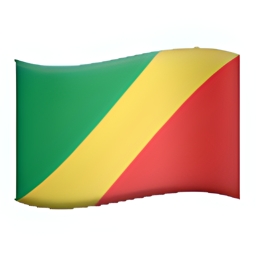
Name: flag for congo brazzaville
Emoji: 🇨🇬
Group: Flags
Sub-group: country-flag